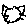
Label: cat